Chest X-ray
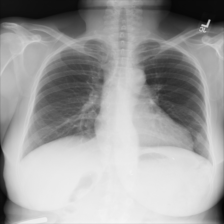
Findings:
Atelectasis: negative
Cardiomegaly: negative
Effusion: negative
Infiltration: negative
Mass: negative
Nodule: negative
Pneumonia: negative
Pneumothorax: negative
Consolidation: negative
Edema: negative
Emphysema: negative
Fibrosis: negative
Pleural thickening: negative
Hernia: negative